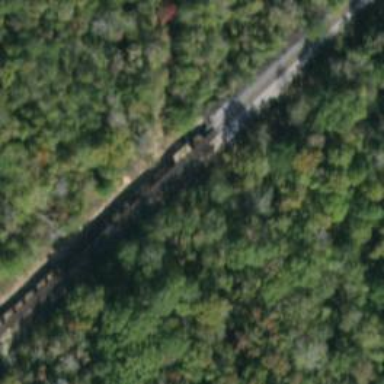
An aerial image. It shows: Railway track.